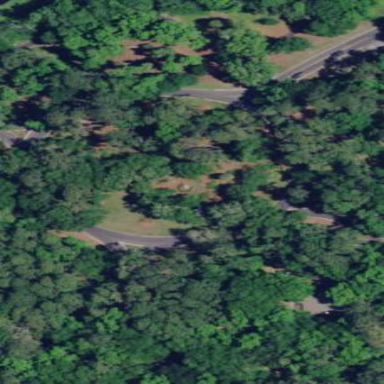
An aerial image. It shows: Circular junction on tertiary road.